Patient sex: M
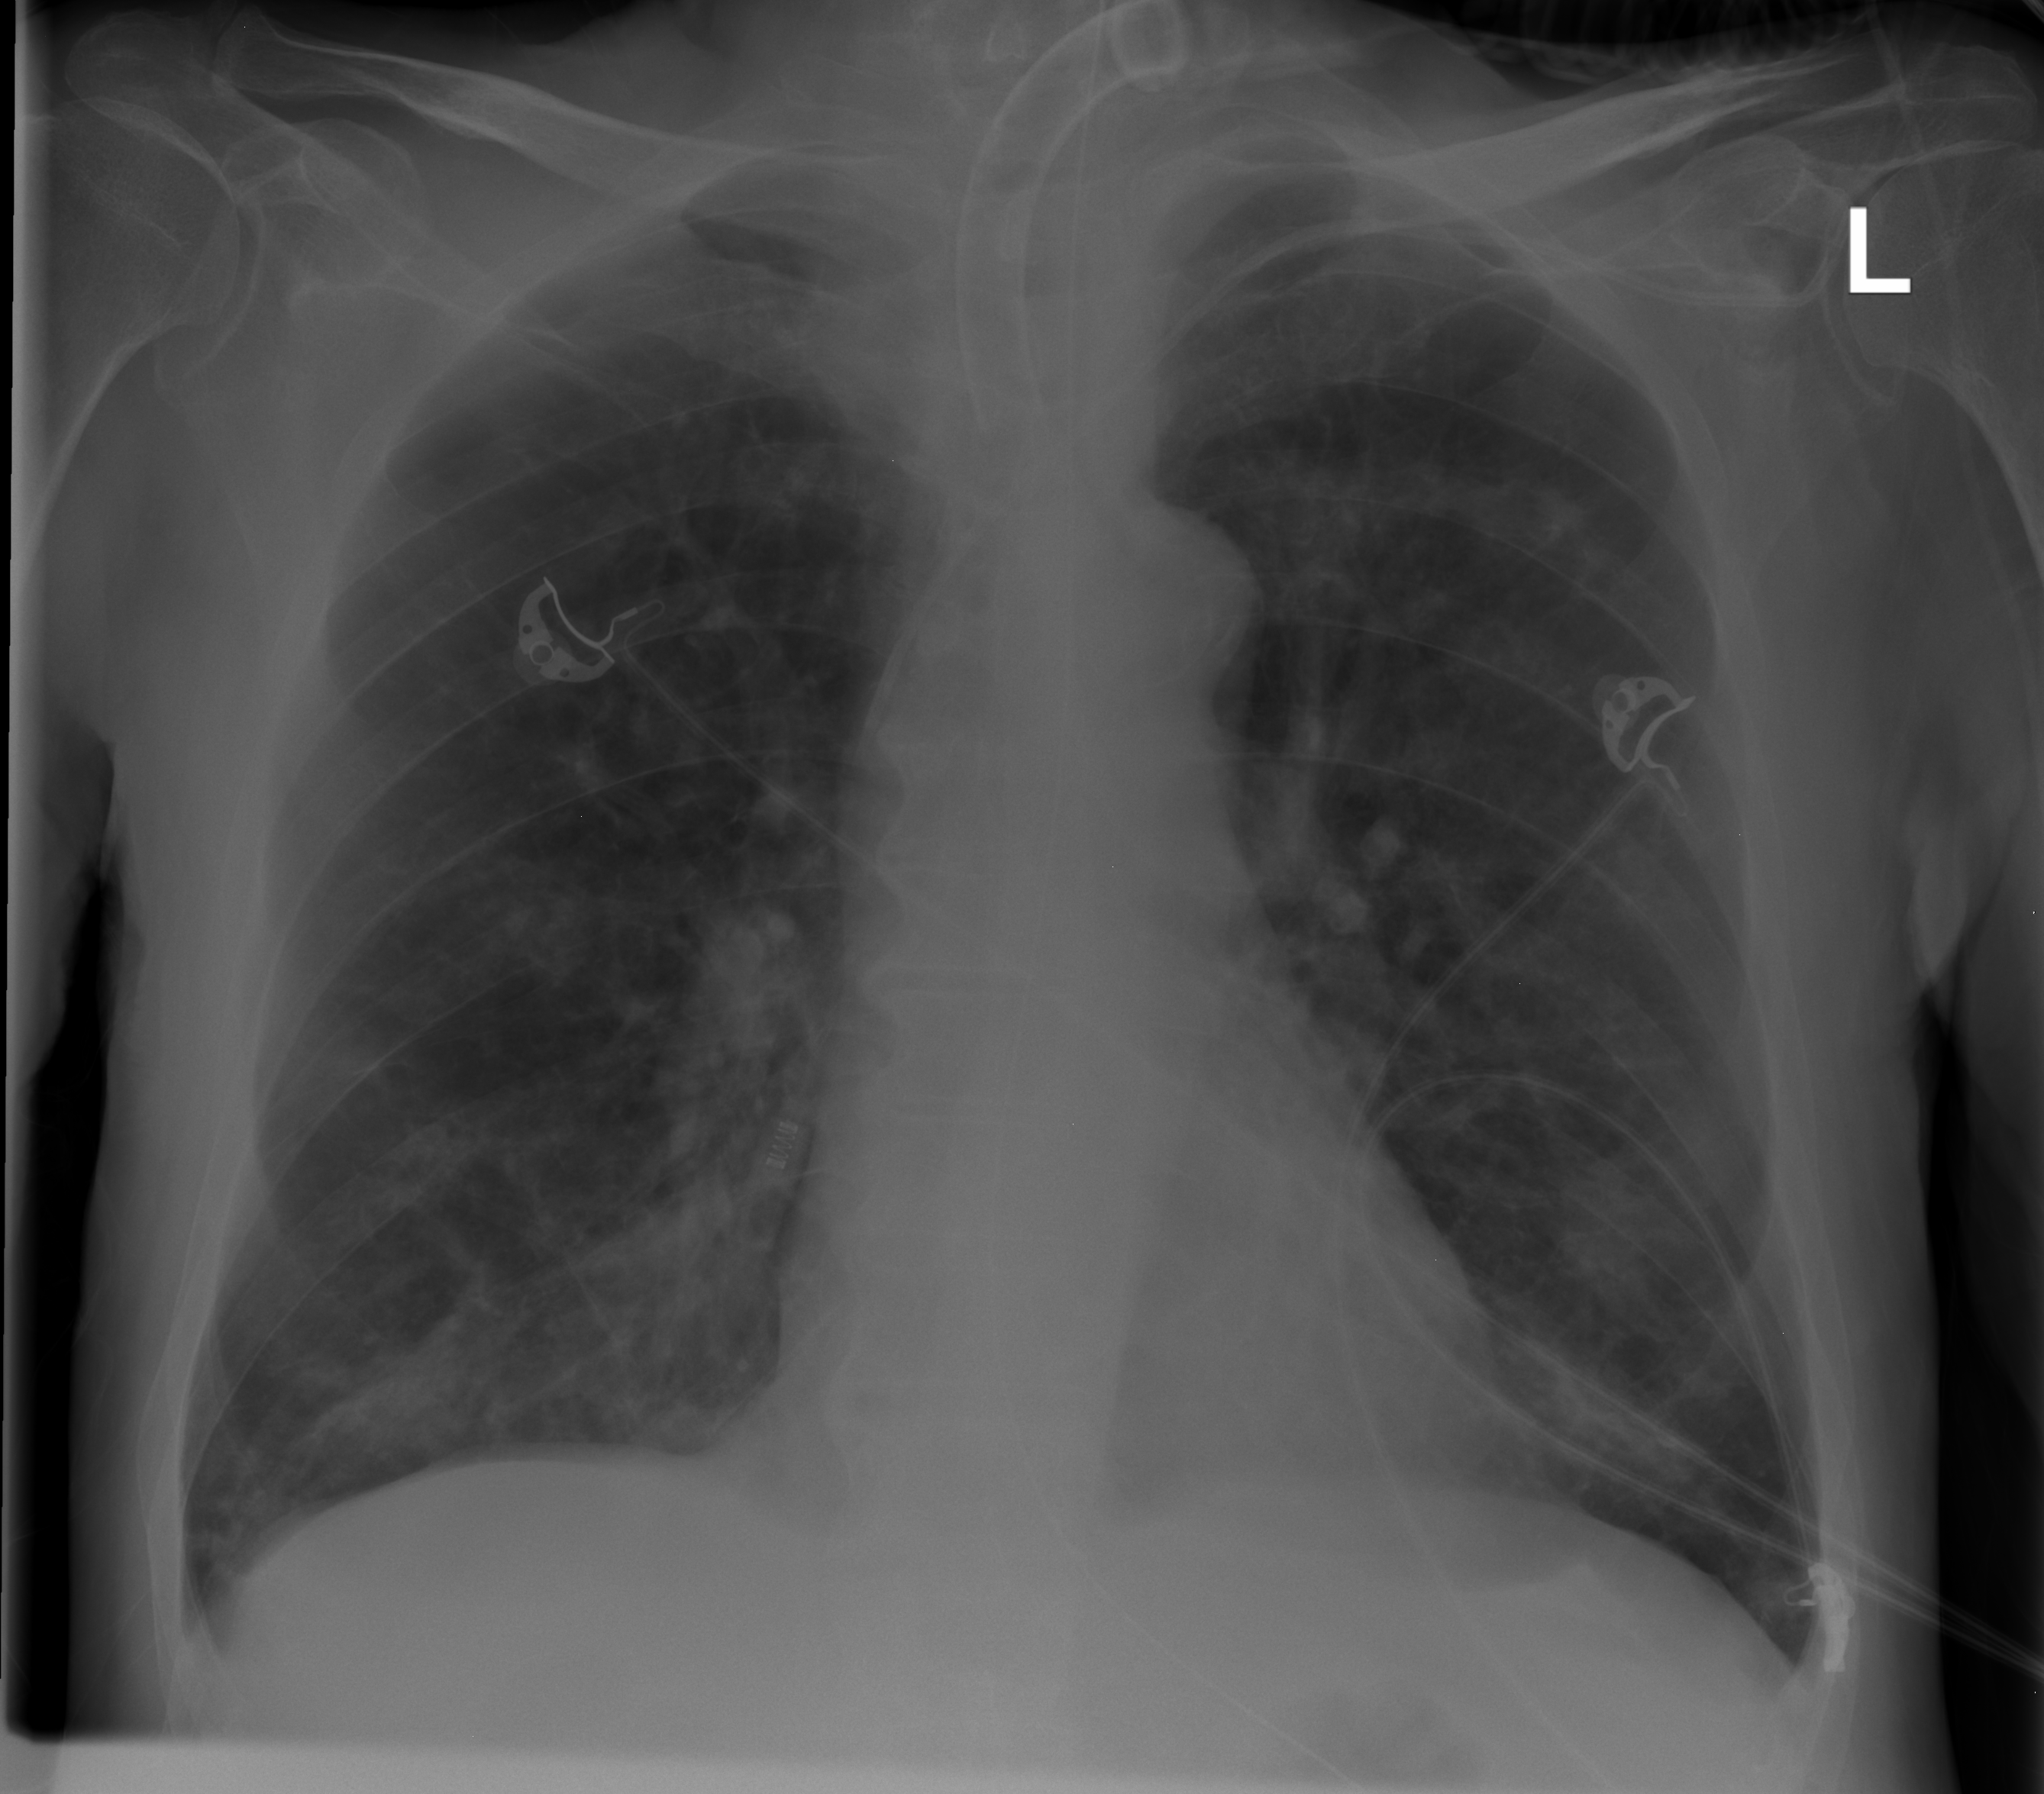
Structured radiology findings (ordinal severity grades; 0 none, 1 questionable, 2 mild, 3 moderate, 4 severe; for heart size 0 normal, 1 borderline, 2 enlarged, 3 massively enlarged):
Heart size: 0
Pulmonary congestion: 0
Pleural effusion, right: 0
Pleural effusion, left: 0
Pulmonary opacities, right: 2
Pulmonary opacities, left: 0
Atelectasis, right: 0
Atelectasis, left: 0